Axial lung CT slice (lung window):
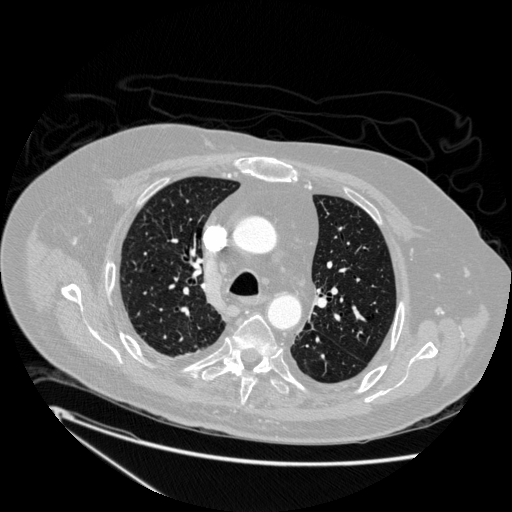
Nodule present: no